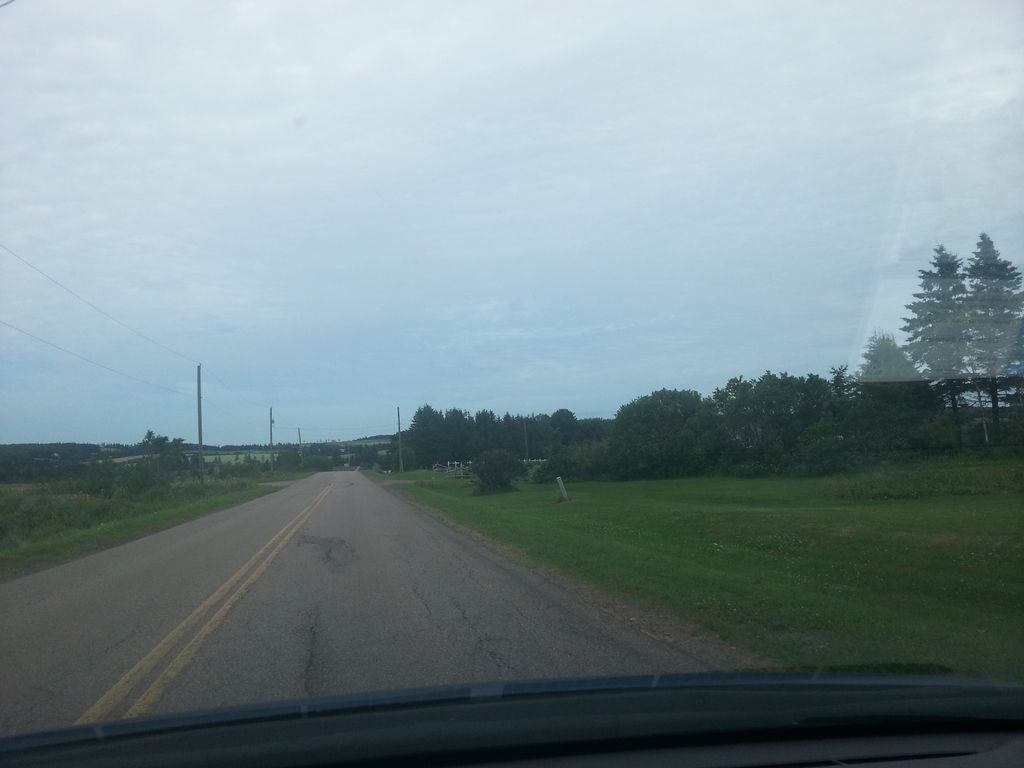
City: charlottetown